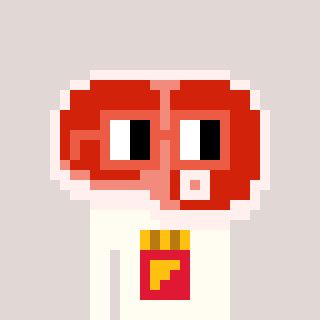
a pixel art character with square orange glasses, a steak-shaped head and a grayscale-colored body on a warm background